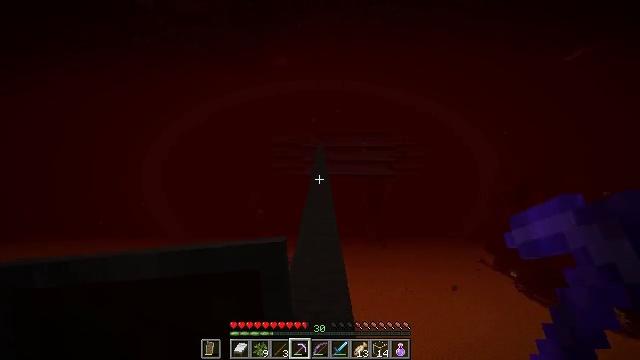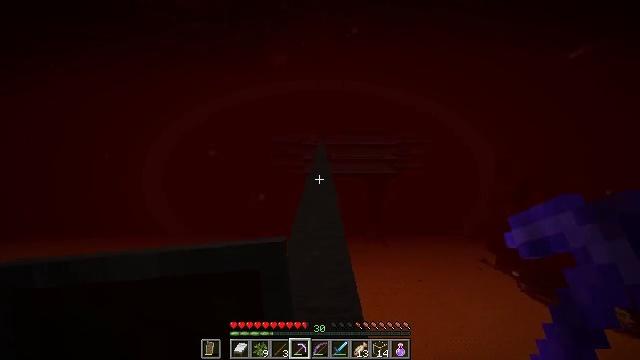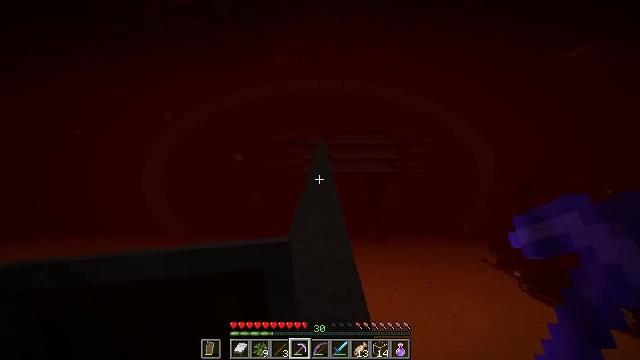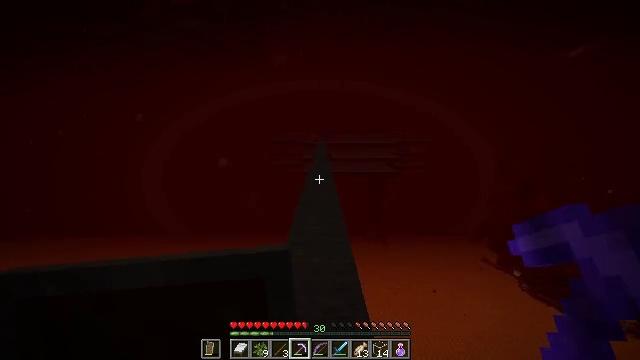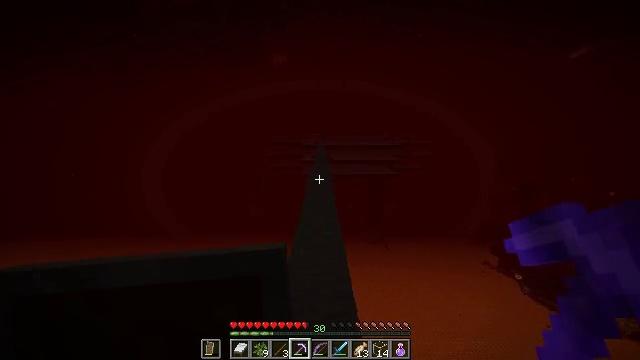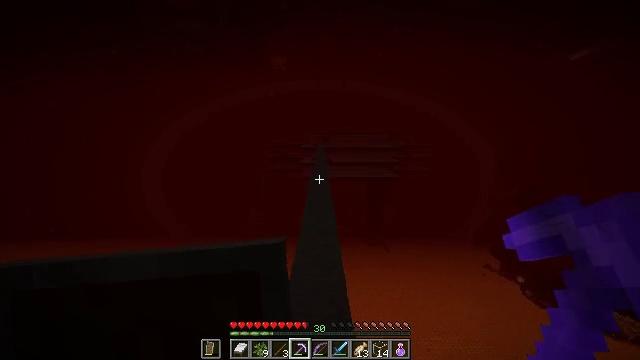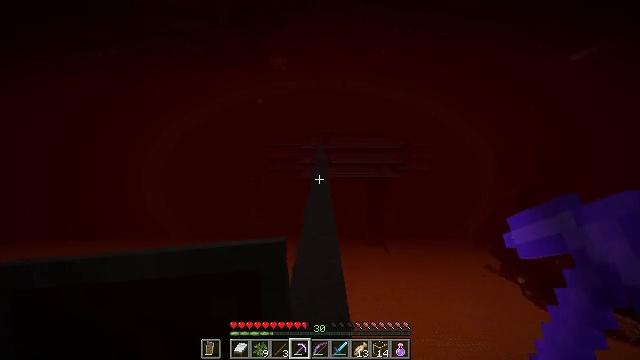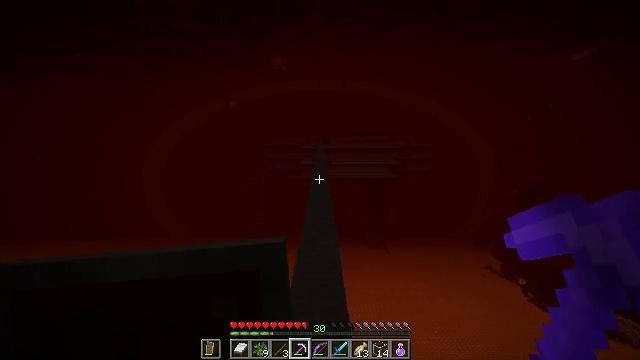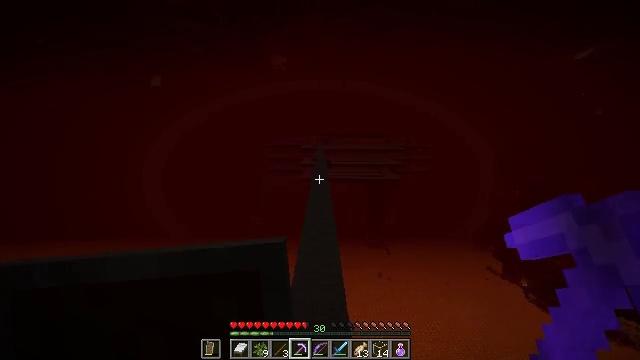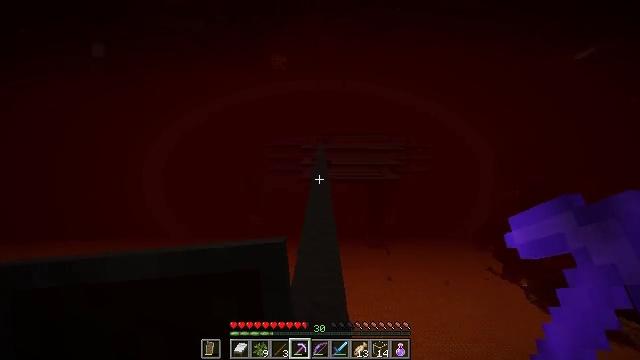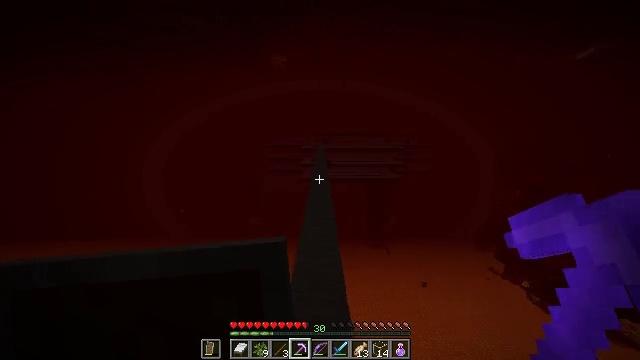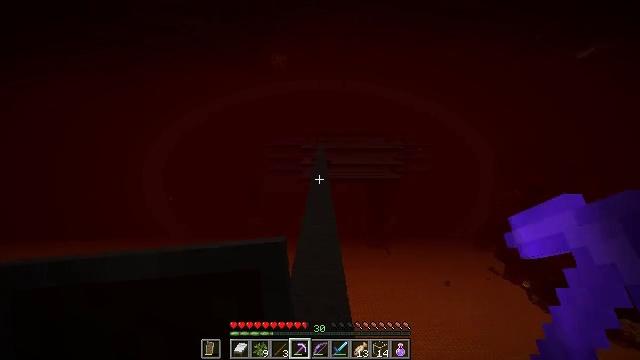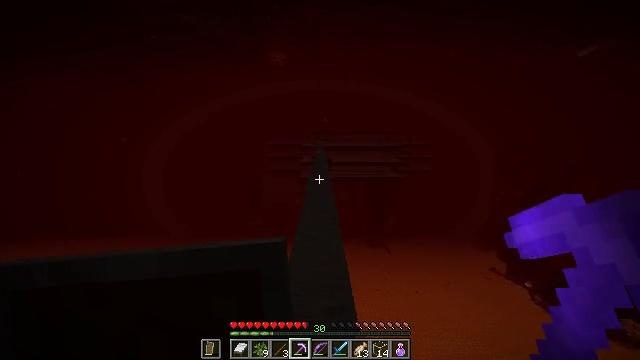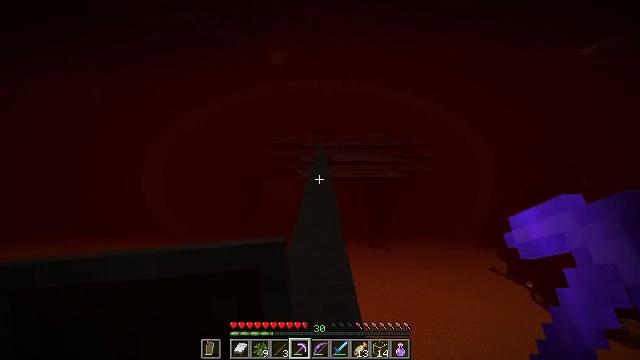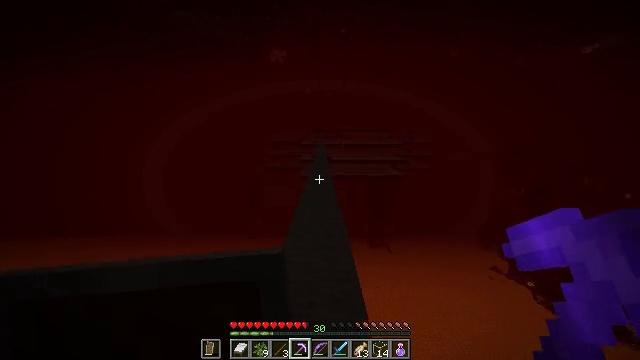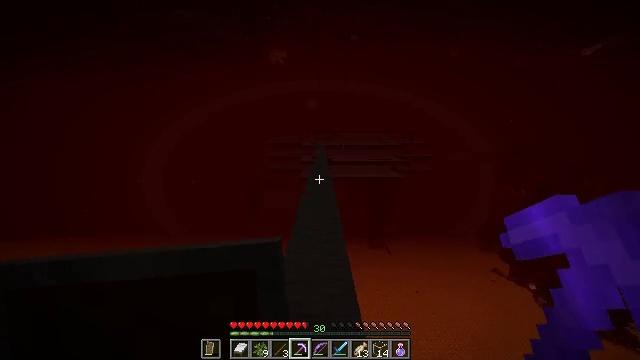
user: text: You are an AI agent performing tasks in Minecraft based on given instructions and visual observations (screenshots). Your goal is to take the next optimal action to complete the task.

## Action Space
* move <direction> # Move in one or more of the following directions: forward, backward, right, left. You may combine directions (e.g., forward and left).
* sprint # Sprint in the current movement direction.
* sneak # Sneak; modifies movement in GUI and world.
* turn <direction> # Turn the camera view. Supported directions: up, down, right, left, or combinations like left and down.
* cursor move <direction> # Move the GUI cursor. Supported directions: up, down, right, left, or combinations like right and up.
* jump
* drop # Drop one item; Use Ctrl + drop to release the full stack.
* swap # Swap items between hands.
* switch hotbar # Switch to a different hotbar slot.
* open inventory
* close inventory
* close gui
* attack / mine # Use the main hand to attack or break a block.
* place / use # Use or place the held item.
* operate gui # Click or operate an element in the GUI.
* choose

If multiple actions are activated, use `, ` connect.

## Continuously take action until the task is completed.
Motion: motion action
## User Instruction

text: Break the nether bricks in a fortress.
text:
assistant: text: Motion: move forward, jump
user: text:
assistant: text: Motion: move forward, jump
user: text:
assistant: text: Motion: move forward, jump
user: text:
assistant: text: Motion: move forward, jump
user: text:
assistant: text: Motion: move forward, jump
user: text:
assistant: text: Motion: move forward, jump
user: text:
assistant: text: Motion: move forward, jump
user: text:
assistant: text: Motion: move forward, jump
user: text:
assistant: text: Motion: move forward, jump
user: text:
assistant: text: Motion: move forward, jump
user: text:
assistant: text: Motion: move forward, jump
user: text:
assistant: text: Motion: move forward, jump
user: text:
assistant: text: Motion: move forward, jump
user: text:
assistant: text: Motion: move forward, jump
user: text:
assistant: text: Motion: move forward, jump
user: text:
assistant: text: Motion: move forward, jump
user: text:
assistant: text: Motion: move forward, jump
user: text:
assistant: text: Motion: move forward, jump
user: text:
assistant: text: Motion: move forward, jump
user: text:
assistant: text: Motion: move forward, jump
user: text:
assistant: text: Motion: move forward, jump
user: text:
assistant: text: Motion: move forward, jump
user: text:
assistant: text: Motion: move forward, jump
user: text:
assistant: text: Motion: move forward, jump
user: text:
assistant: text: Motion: move forward, jump
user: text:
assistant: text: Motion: move forward, jump
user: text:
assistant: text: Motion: move forward, jump
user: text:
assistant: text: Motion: move forward, jump
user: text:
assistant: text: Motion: move forward, jump
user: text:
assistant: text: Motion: move forward, jump